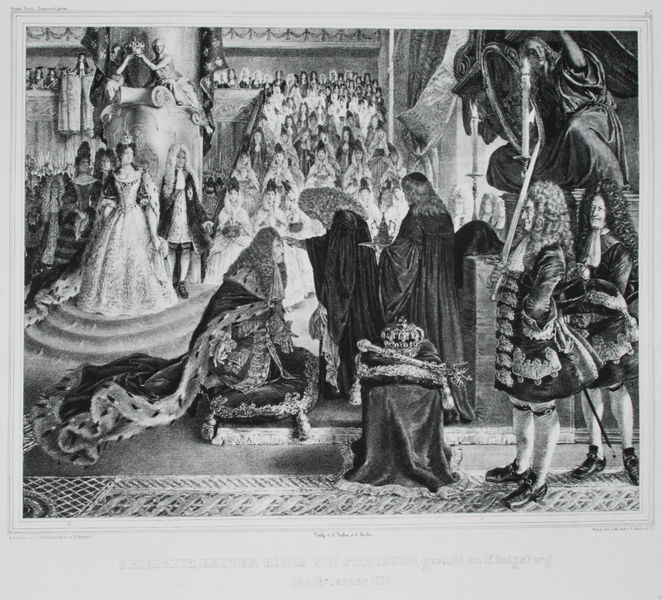
Titel: Denkwürdigkeiten aus der Brandenburgisch-Preussischen Geschichte - Blatt 7: Friedrich, erster König von Preussen, gesalbt zu Königsberg den 18ten Januar 1701.
Künstler: Adolph Menzel
Standort: Berlin
Institution: Staatliche Museen zu Berlin, Kupferstichkabinett
Schlagwörter: mann, weiß, frauen, menschen, frankreich, frau, frisur, kleid, männer, raum, szene, zeichnung, ball, fest, menge, teppich, feier, barock, diener, hermelin, kleidung, mensch, pelz, vorhang, kirche, figur, gewand, haare, mantel, girlande, publikum, england, krone, locken, perücke, schuhe, hof, saal, schemel, treppen, gefolge, kaiser, kissen, könig, thron, braut, dekor, kerze, kerzen, stufen, stofflichkeit, druck, schwarz weiss, stich, schwert, knien, nerz, zeremonie, girlanden, krönung, priester, baldachin, geistliche, königin, perücken, zuhörer, innenarchitektur, zepter, szepter, festsaal, pelzbesatz, großbritannien, höfling, hhermelin, feirr, hoffest